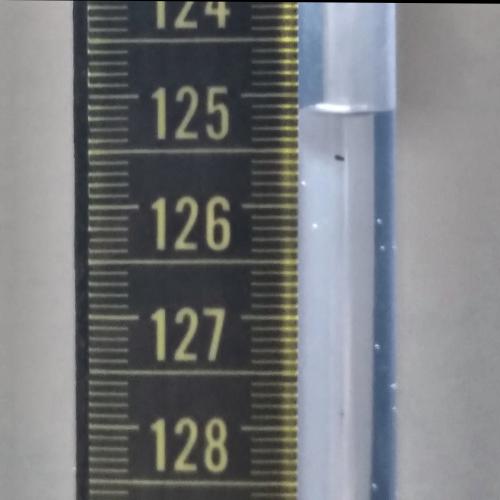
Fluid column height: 125.2 cm